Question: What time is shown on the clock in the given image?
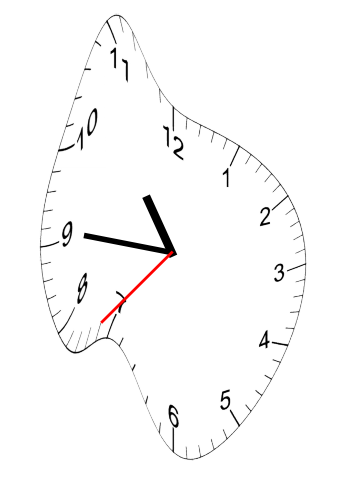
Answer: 10:45:37